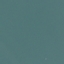
Land use / land cover class: SeaLake